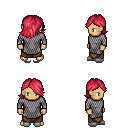
a pixel art fantasy rpg character, male body template, human, tanned skin, chain mail, robe skirt, ruby red swoop hairstyle, white slippers, four views (front, back, left, right), 2x2 character sprite sheet, small pixel art, hard edges, no anti-aliasing